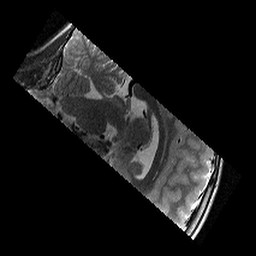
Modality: T2w
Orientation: sagittal
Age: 9
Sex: male
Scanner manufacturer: siemens
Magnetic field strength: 3 T
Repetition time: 9.23 s
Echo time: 0.067 s